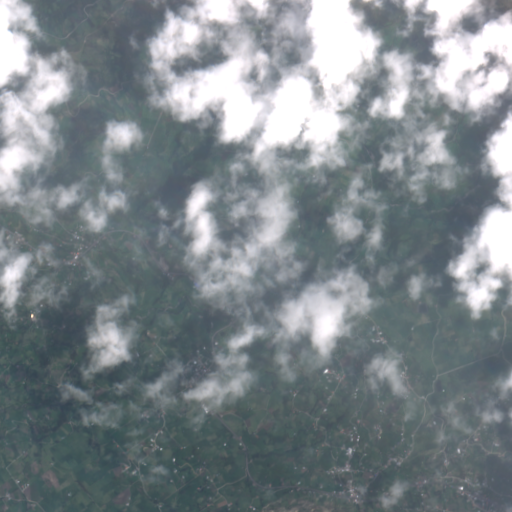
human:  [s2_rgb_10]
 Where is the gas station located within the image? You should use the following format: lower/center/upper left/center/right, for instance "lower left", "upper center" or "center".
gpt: The gas station is located in the lower right of the image.
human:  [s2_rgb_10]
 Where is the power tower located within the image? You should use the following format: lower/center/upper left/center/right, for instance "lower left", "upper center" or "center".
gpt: The power tower is located in the lower of the image.
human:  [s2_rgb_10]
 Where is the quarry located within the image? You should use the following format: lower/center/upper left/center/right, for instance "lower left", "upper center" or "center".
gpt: The quarry is located in the center of the image.
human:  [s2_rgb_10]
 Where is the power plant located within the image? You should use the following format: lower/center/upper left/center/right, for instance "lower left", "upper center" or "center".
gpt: There is no power plant in the image.